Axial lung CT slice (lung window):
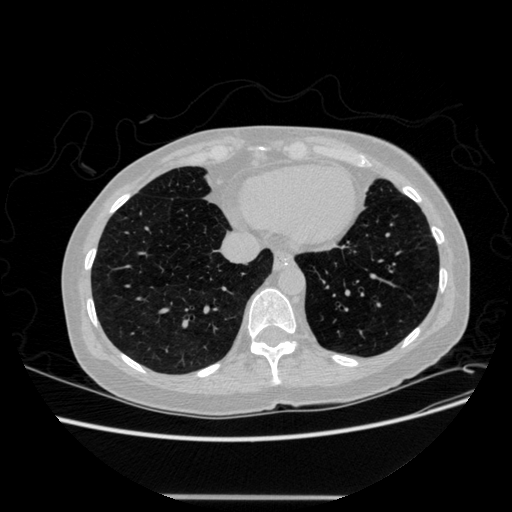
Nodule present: no